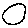
Label: circle